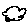
Label: cloud